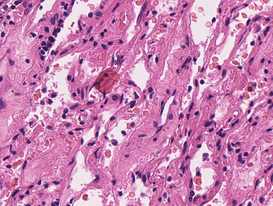
Tumor epithelial tissue: no
Tumor-associated stroma tissue: no
Normal tissue: yes